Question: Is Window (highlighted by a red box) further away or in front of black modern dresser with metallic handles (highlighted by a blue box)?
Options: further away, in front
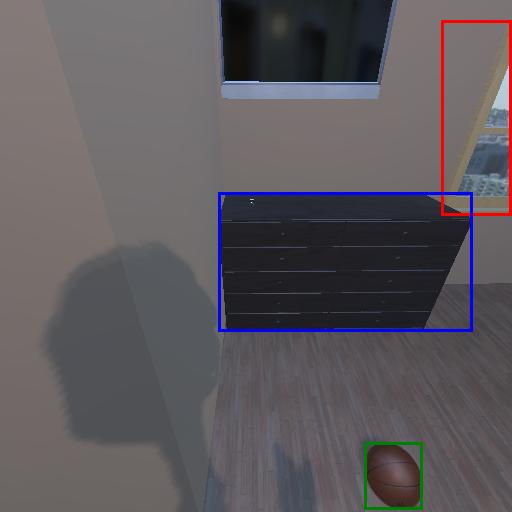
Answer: further away